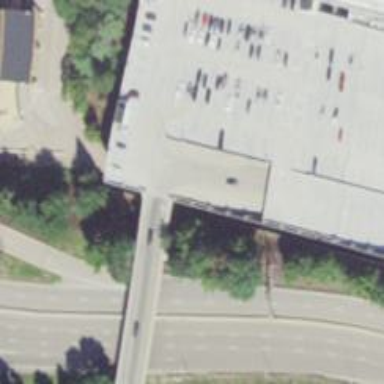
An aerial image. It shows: Secondary link road crossing over bridge.